Question: There is a main unit that has 3 div. You need to click on each of the div's to open its content, and the main block together with the internal ones closed. In other words, only the opened block should remain on the page by clicking on it. I don't know how to implement this. Especially to open the content for this div, and not one for all.

I tried to explain it all in the picture.
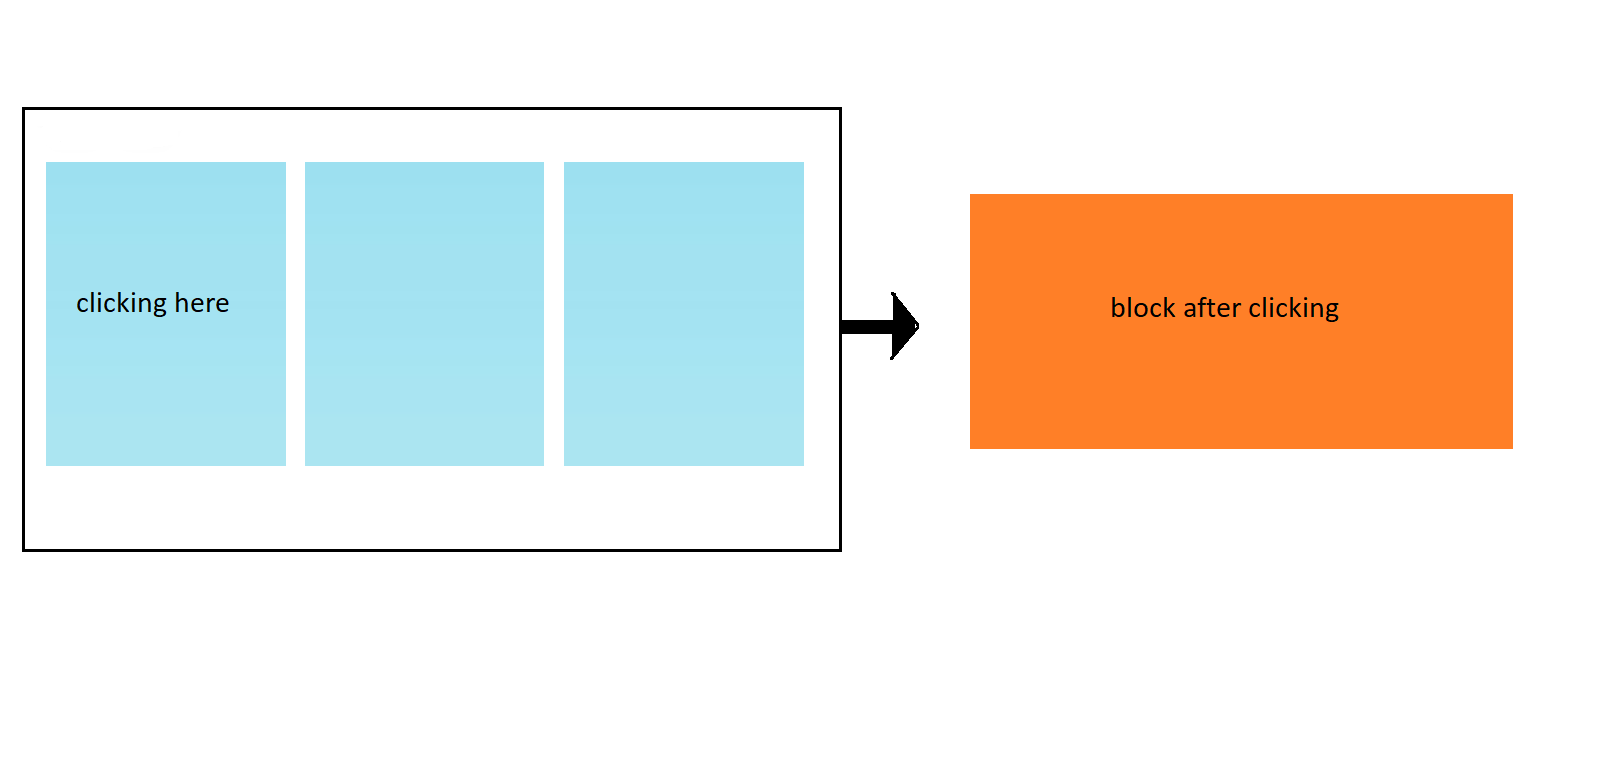
Answer: Is it what you are looking for ? <URL>
Here is the code if you can't access stackblitz:
'''
import React, { Component } from "react";
import { render } from "react-dom";
import Hello from "./Hello";
import "./style.css";
const App = () => {
// Hide/show main blocks
const commonAction = () => {
document.getElementById("container").classList.toggle("flex-col");
Array.from(document.getElementsByClassName("block")).forEach(el => {
el.classList.toggle("hidden");
});
};
// On click on the main block
const enlarge = e => {
commonAction();
// Just show the one we clicked
e.target.classList.remove("hidden");
// Enlarge it
e.target.classList.add("enlarge");
// show/hide its details
e.target.childNodes[1].classList.toggle("hidden");
};
// On click on the details
const hide = e => {
// Hide it
e.target.classList.add("hidden");
// reset main blocks to their original state
commonAction();
//reset main clicked block to its normal state
const parent = e.target.closest(".block");
parent.classList.remove("hidden");
parent.classList.remove("enlarge");
e.stopPropagation();
};
return (
<>
<div id="container">
<div className="block" onClick={enlarge}>
Content 1
<div className="block-content hidden" onClick={hide}>
Content details 1
</div>
</div>
<div className="block" onClick={enlarge}>
Content 2
<div className="block-content hidden" onClick={hide}>
Content details 2
</div>
</div>
<div className="block" onClick={enlarge}>
Content 3
<div className="block-content hidden" onClick={hide}>
Content details 1
</div>
</div>
</div>
</>
);
};
render(<App />, document.getElementById("root"));
'''
css :
'''
#container {
display: flex;
justify-content: space-between;
height: 200px;
}
.flex-col{
flex-direction: column;
}
#container > * {
position: relative;
min-width: 25%;
background-color: #6dd4fd;
}
.block-content {
position: absolute;
background-color: #ffb35c;
top:0;
bottom:0;
left:0;
right:0;
}
.hidden{
visibility: hidden;
height:0px !important;
}
.enlarge{
width: 100% !important;
height: 100% !important;
display: block;
}
'''